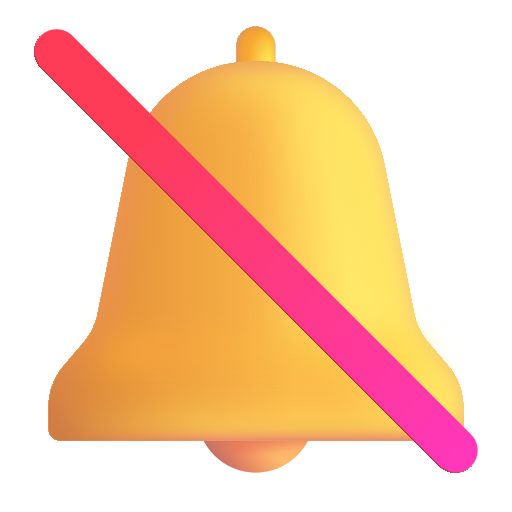
bell with slash color